Interaction volume radius: 10 \u00c5
Interaction volume height: 20 \u00c5
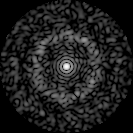
Disorder parameter: 0.8114